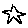
Label: star